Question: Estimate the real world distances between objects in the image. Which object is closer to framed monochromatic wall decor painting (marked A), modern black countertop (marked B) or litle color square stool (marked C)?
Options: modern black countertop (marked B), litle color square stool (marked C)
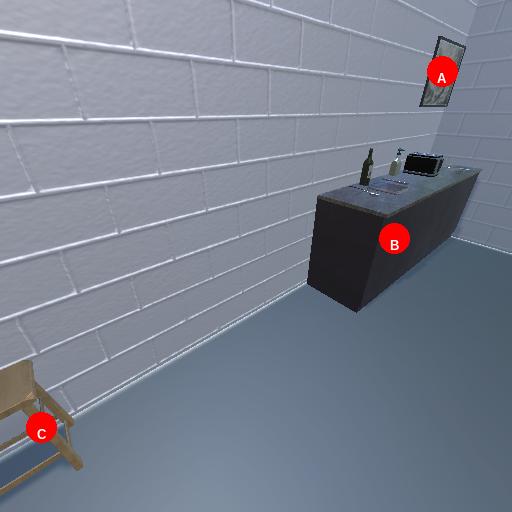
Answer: modern black countertop (marked B)